Question: After using the analyze tool, I am getting the following warning "Object leaked: Object allocated and stored is not referenced later in this execution"

How can I remove this warning?
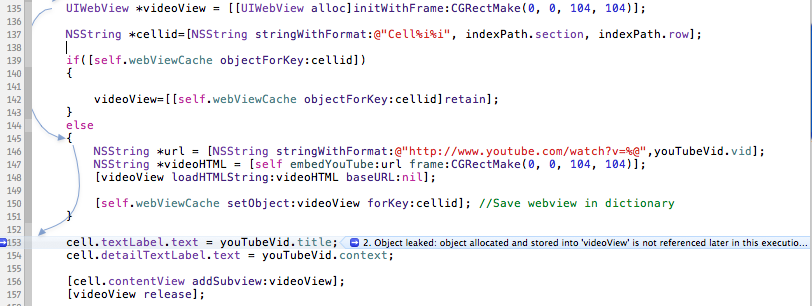
Answer: Inside the IF block you reassign your UIWebView without EVER having used the initial assignment. Instead have something like this...
'''
UIWebView *videoView = nil;
if([self.webViewCache objectForKey:cellId]) {
videoView = .....normal code here
} else {
videoView = [[UIWebView alloc] initWithFrame:CGRectMake(0, 0, 104, 104)];
.... normal code here
}
'''